Field crop: maize
Growth stage: 1
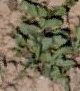
Species: convolvulus